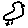
Label: bird